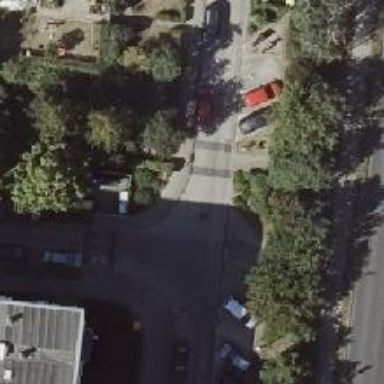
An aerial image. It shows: Sidewalk.